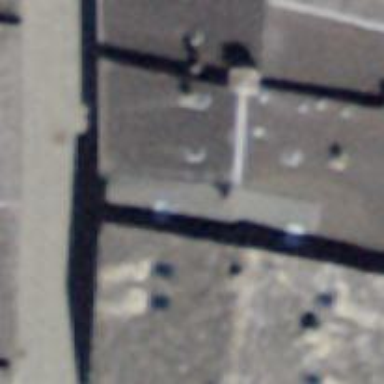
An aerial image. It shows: Terrace building.